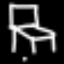
Label: chair